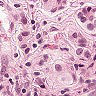
Metastatic tissue present: yes